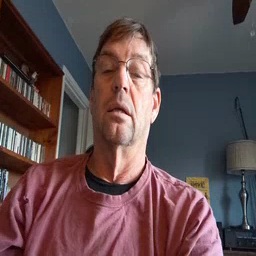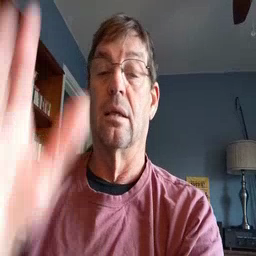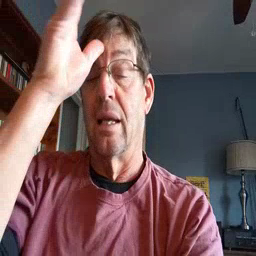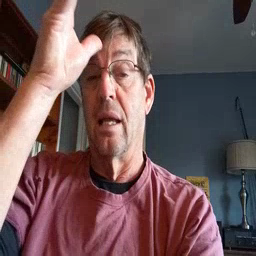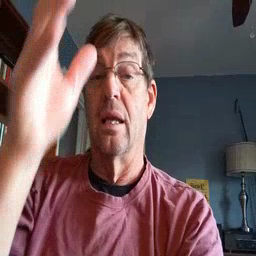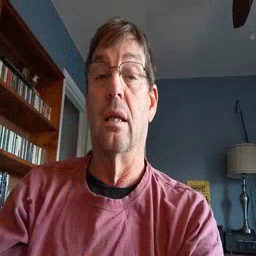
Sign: dad